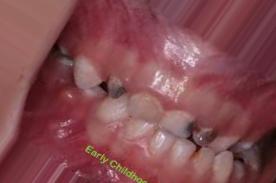
Condition: Caries